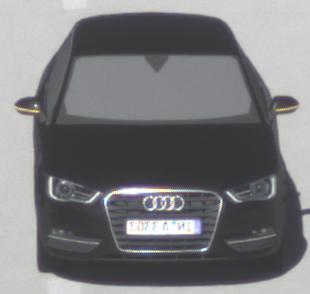
Make: Audi
Model: A3 1.2 TFSI
Detailed model: A3 (8V)
Model produced from: 2013/02
Model produced until: 2014/05
Doors: 3
Color: black
Road condition: dry road
Daytime: midday
Contrast: high contrast